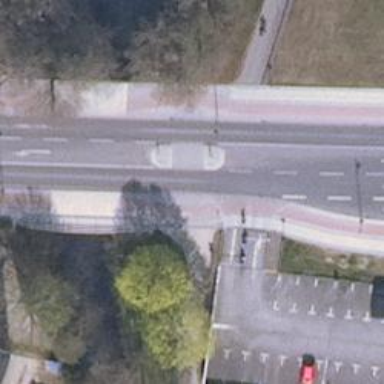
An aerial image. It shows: Primary highway with asphalt surface. There are sidewalks on both sides and dedicated cycle track.